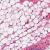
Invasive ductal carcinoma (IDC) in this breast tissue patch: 0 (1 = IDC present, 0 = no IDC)